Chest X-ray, PA view. Patient: 33 years old, sex F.
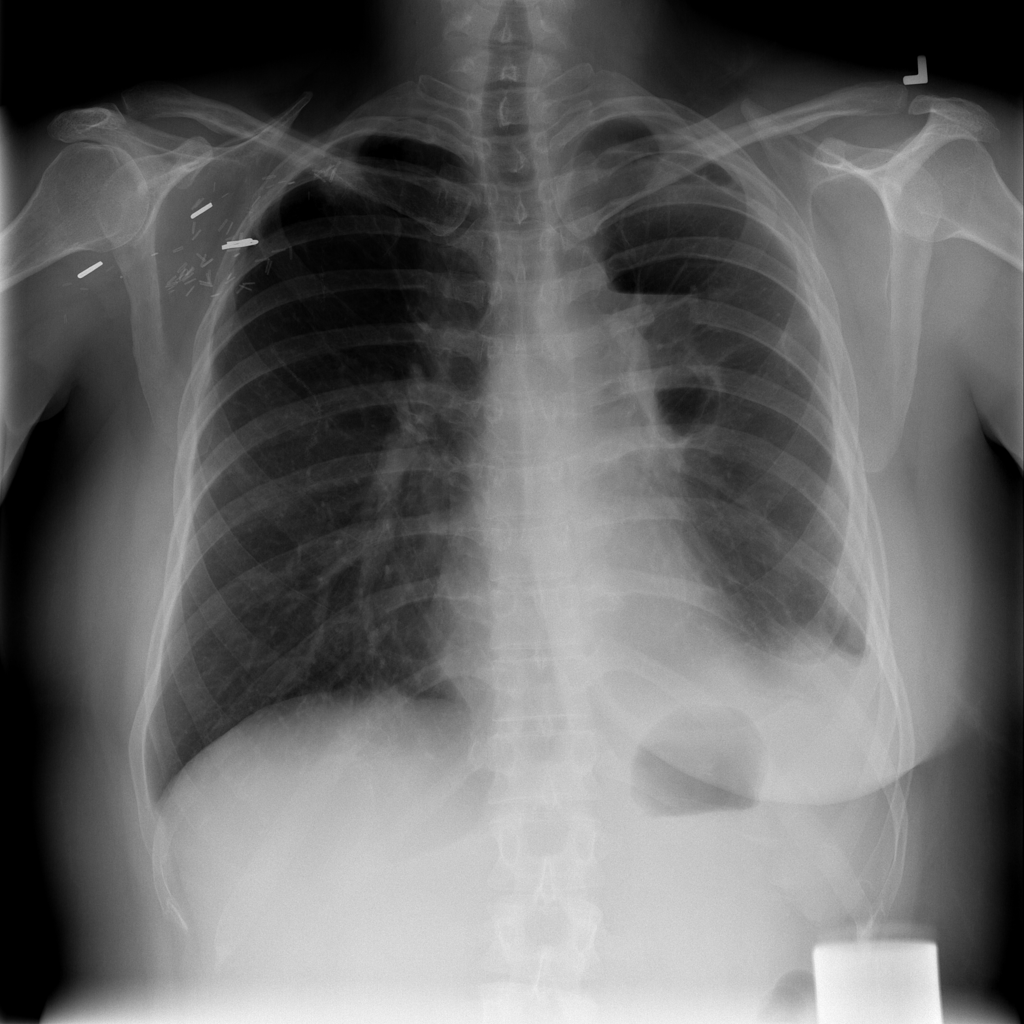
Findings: Atelectasis, Effusion, Infiltration, Pneumothorax